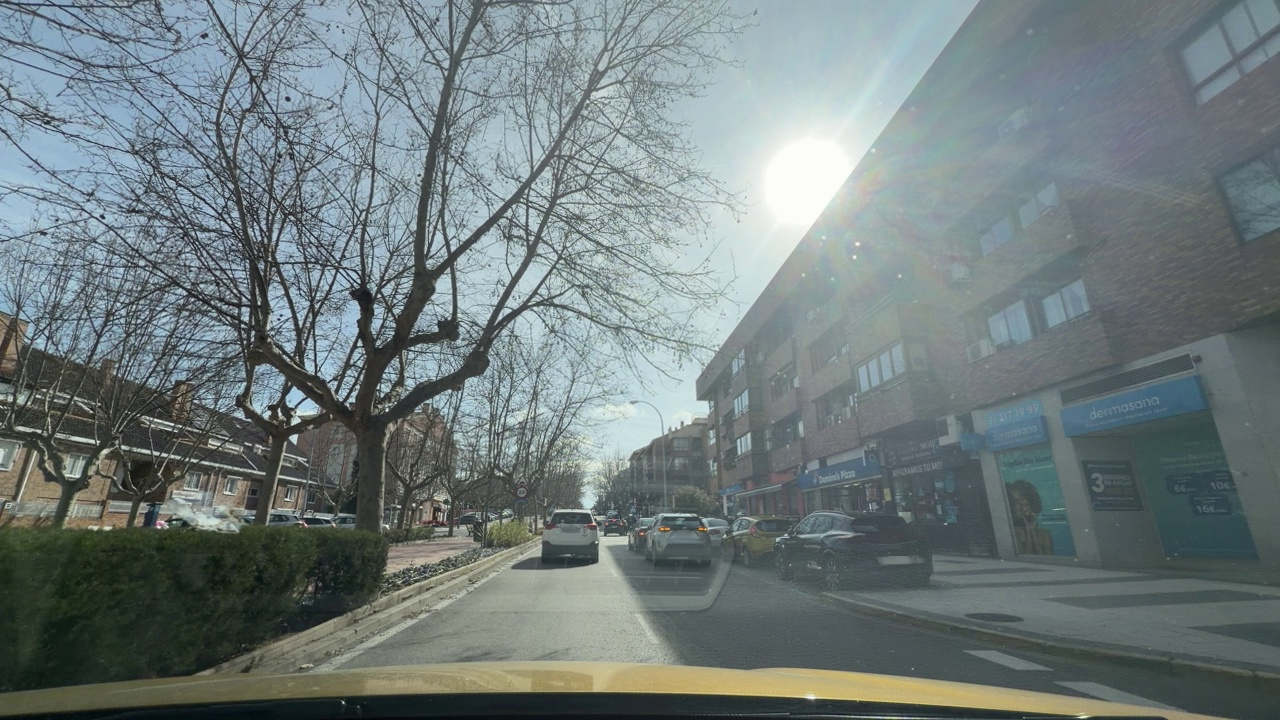
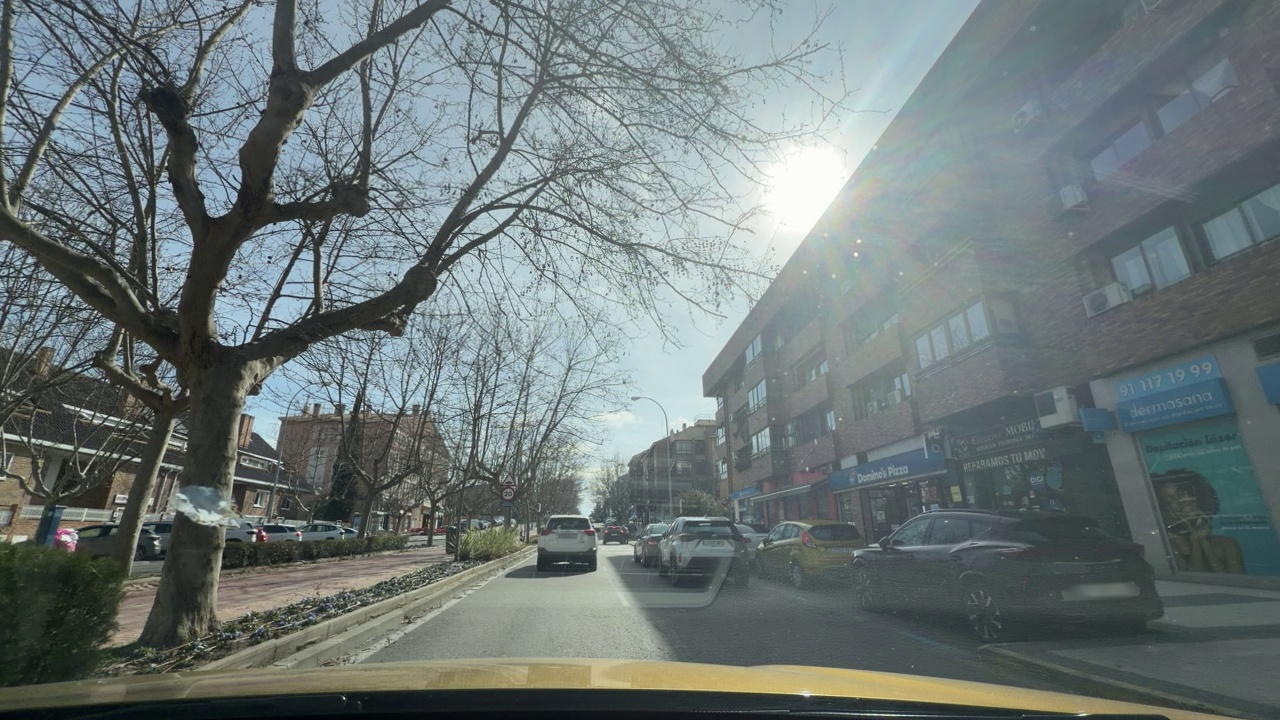
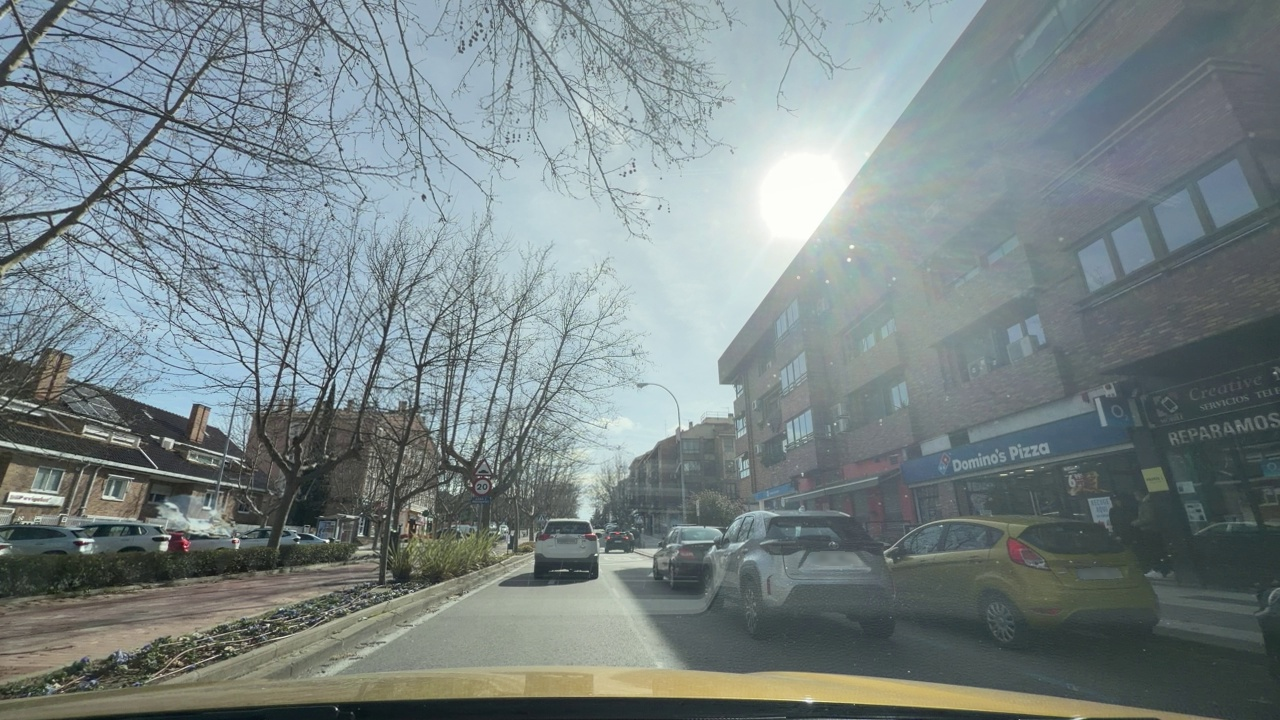
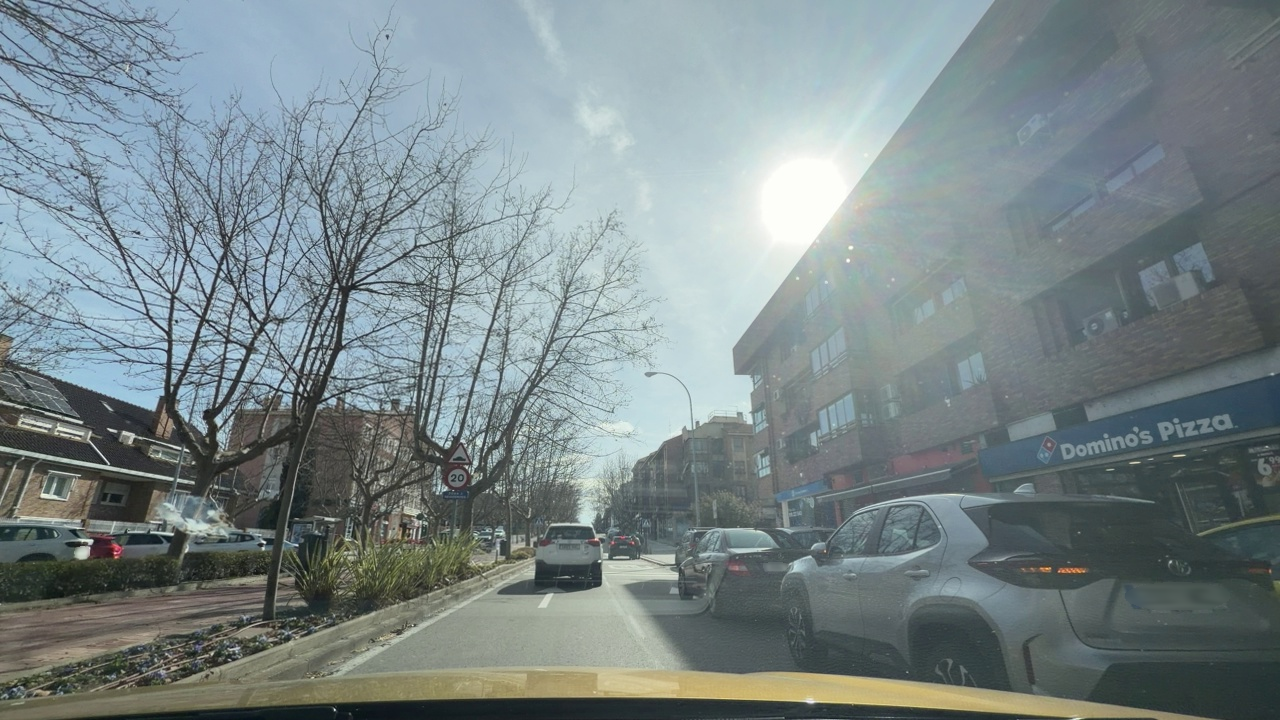
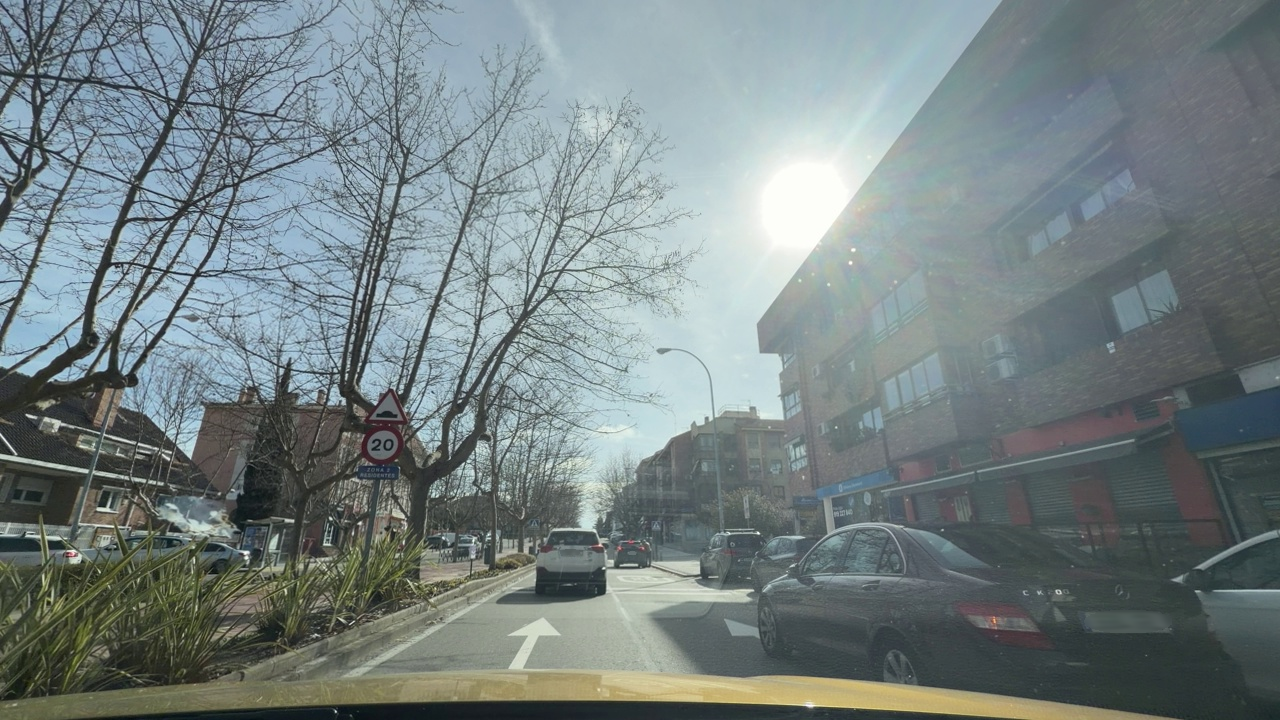
Situation: Lateral parked car
Question: Are vehicles present on the right side of the ego lane?
Answer: Yes
Reasoning: There are 2 grey cars parked in the rightside of the ego lane

Situation: Lateral parked car
Question: Are vehicles parked parallel or perpendicular to the roadway near the ego lane?
Answer: Yes
Reasoning: There are 2 vehicles parked parallel to the ego direction of travel

Situation: Lateral parked car
Question: Does the environment indicate an urban road where curbside parking is permitted?
Answer: Yes
Reasoning: Bushes, cars and builidings indicate that the ego vehicle is in an urban road where curbside parking is permitted

Situation: Lateral parked car
Question: Is the ego vehicle traveling in a middle lane with traffic lanes on both sides?
Answer: No
Reasoning: The vehicle travels in the rightmost lane before changing to the rightmost lane due to some vehicles parked in the road

Situation: Lateral parked car
Question: Are vehicles present on the left side of the ego lane?
Answer: No
Reasoning: No vehicles are visible in the left side of the ego vehicle